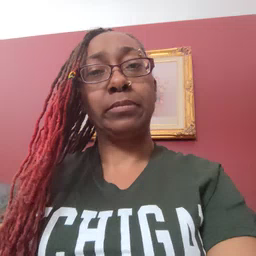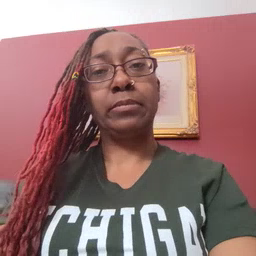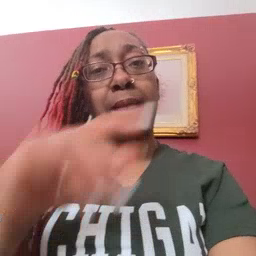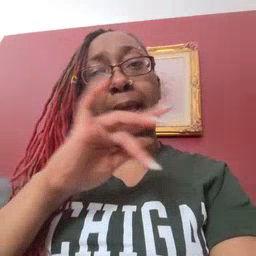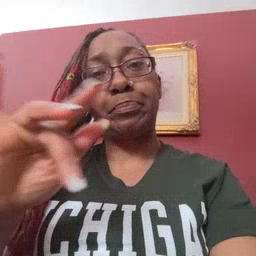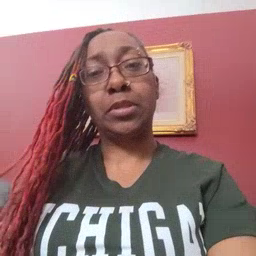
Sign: empty